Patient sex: M
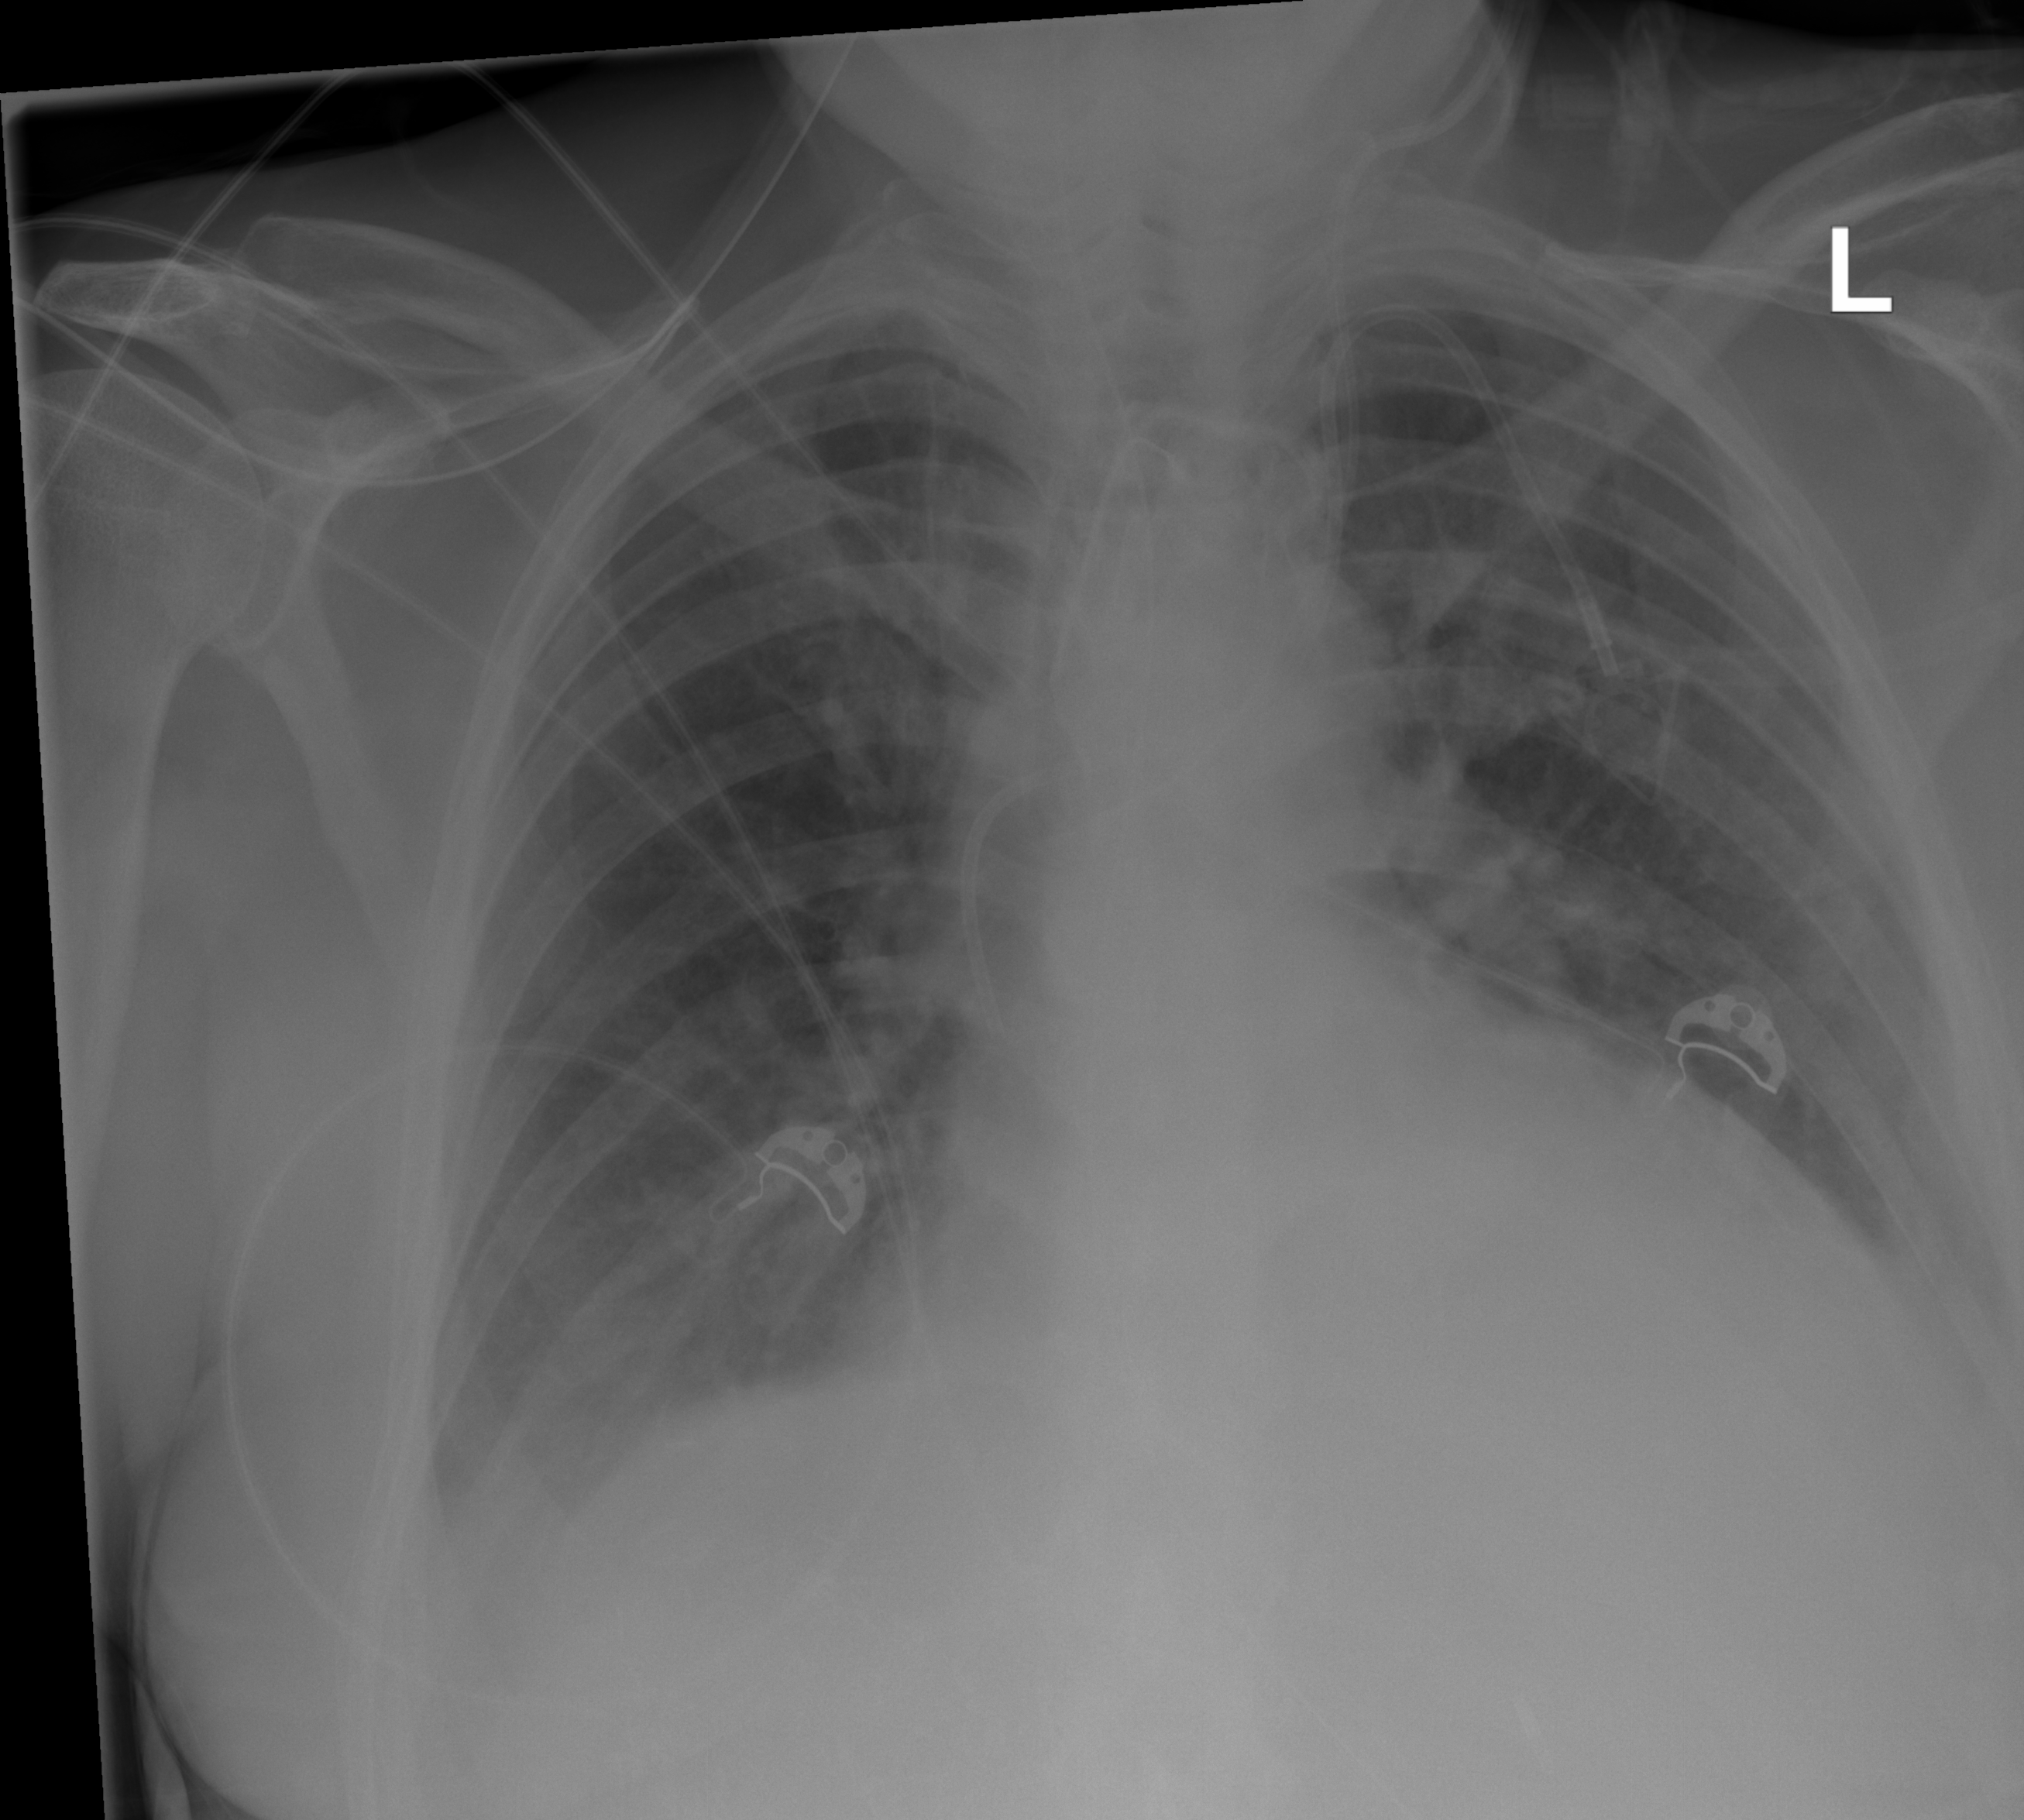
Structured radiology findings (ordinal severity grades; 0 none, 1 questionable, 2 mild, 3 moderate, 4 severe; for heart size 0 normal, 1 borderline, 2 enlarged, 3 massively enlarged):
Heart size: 2
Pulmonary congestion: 0
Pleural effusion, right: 0
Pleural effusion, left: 2
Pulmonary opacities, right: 2
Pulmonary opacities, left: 0
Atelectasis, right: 2
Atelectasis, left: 2